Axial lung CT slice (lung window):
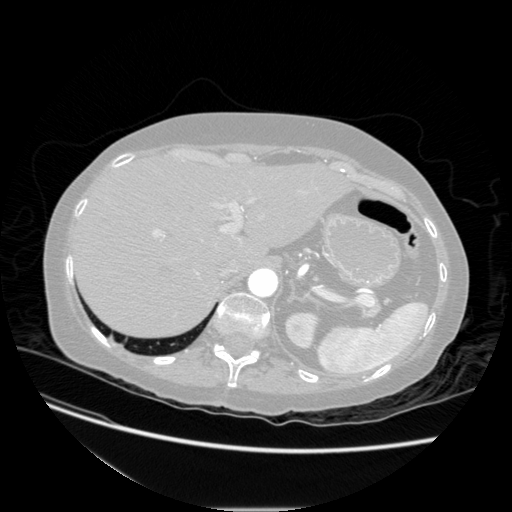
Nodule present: no